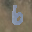
Label: 6